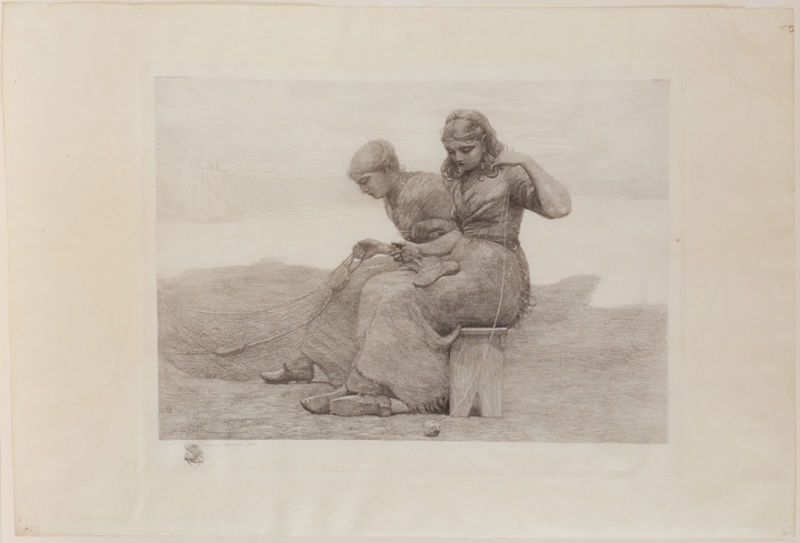
Titel: Mending the Tears
Künstler: Winslow Homer
Standort: Amherst (Massachusetts, USA)
Institution: Mead Art Museum, Amherst College
Schlagwörter: people, stool, women, bench, dress, dresses, figures, frauen, girls, gray, hair, lace, ladies, portrait, sit, sitting, woman, knit, mending, print, sewing, two, field, girl, lake, landscape, sea, drawing, frame, etching, sketch, beach, outside, menschen, schwarz, shoe, shoes, watch, pencil, fish, play, fishing, mend, repairing, wool, work, mädchen, ball, weiß, braun, make, spin, string, thread, think, net, har, fisher, marine, braids, wire, craft, spindle, yarn, sew, nets, shoelace, fisherwoman, etchign, weaving, makers, spun, fix, fishernet, repair